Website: lowes
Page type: customer-info-address
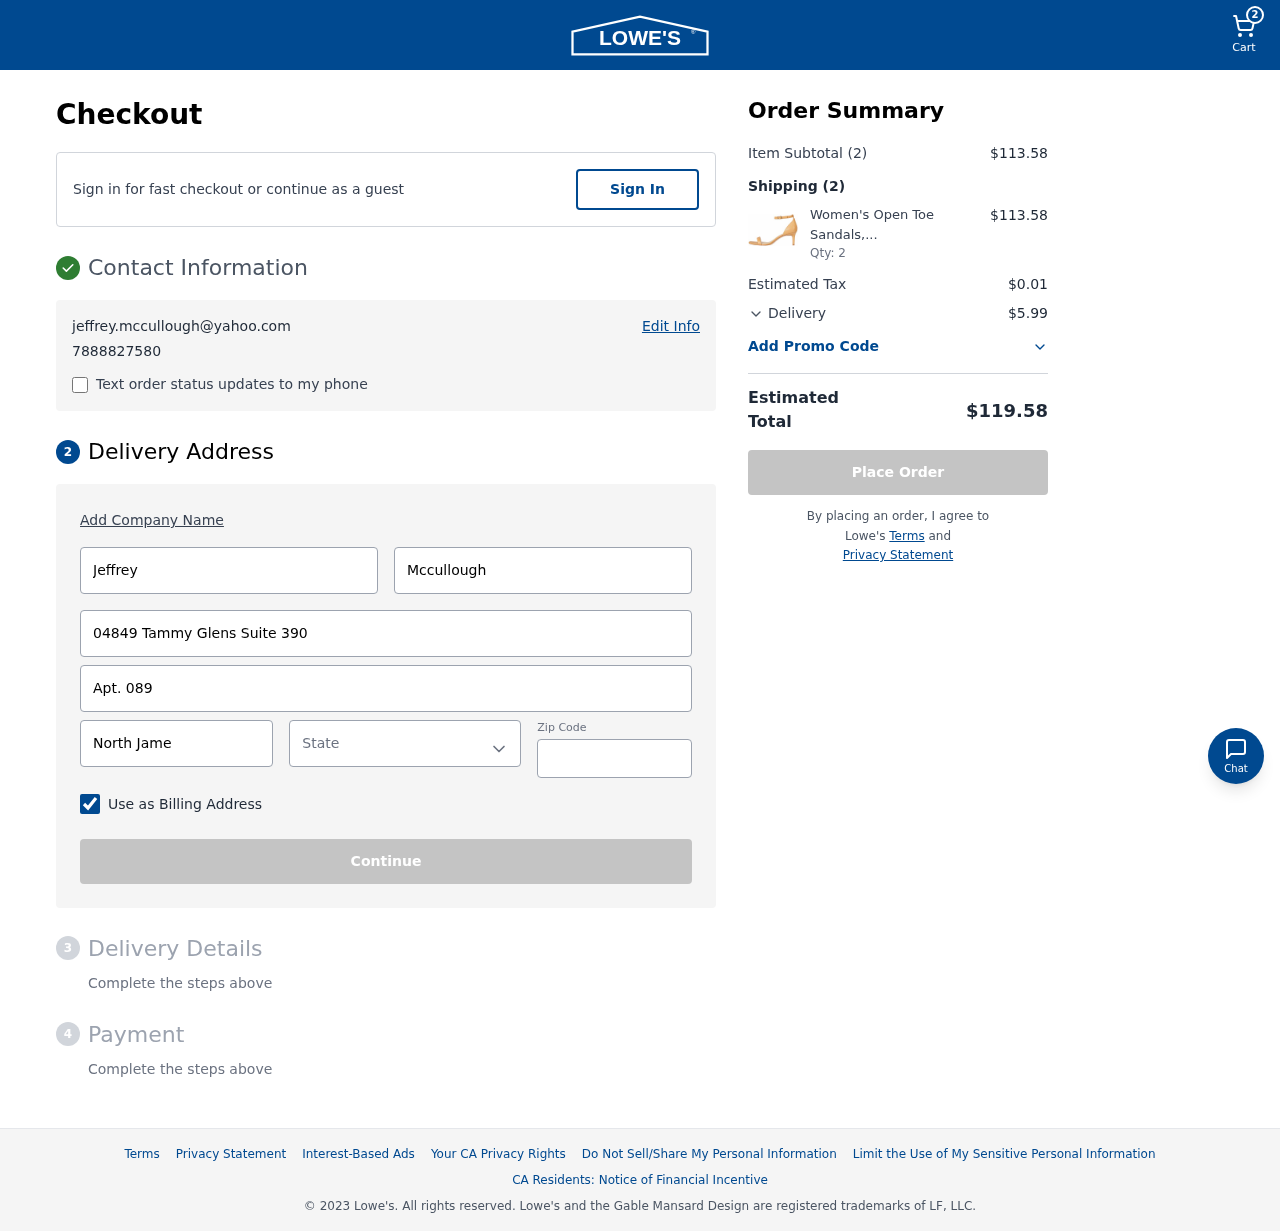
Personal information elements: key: PII_CITY
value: North Jamesburgh
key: PII_EMAIL
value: jeffrey.mccullough@yahoo.com
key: PII_FIRSTNAME
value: Jeffrey
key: PII_LASTNAME
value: Mccullough
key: PII_PHONE
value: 7888827580
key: PII_POSTCODE
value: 71366
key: PII_STATE
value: North Carolina
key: PII_STREET
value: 04849 Tammy Glens Suite 390
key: PII_STREET2
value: Apt. 089
Product elements: key: PRODUCT1_NAME
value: Women's Open Toe Sandals, Beige Tan, 6 us
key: PRODUCT1_QUANTITY
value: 2
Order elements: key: ORDER_NUM_ITEMS
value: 2
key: ORDER_SUBTOTAL
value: $113.58
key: ORDER_NUM_ITEMS2
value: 2
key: ORDER_SUBTOTAL2
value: $113.58
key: ORDER_TAX
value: $0.01
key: ORDER_SHIPPING_COST
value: $5.99
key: ORDER_TOTAL
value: $119.58